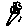
Label: flower